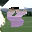
Label: 8